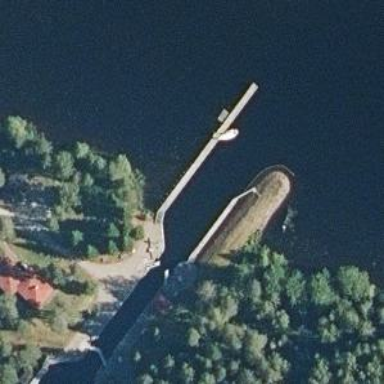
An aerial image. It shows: Man-made pier.